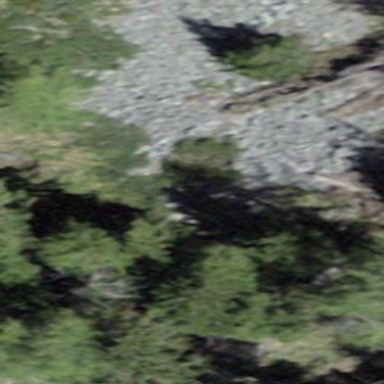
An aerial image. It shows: Natural scree.